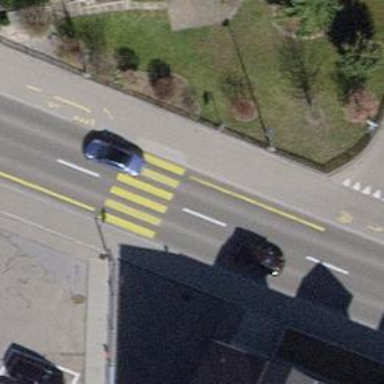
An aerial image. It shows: Uncontrolled road crossing.